Question: I want to assign callback URL via Nexmo API.
I'm saying about this URL:

I just buy the new SMS number via Nexmo API: <URL>.
I'm using .NET for this, but the language doesn't matter.
'''
var client = new WebClient();
client.Headers[HttpRequestHeader.ContentType] = "application/x-www-form-urlencoded";
string ApiBuyUrl = "http://rest.nexmo.com/number/buy";
string ApiBuyParams = "api_key={0}&api_secret={1}&country={2}&msisdn={3}";
// params assignment
string buyResultString = client.UploadString(ApiBuyUrl, apiBuyParams);
'''
Then I want to assign to this just bought number the Callback URL.
I read the documentation, but didn't find anything about it. Is it possible to implement in the runtime?
Thanks.
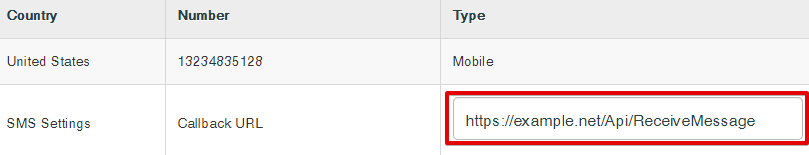
Answer: I've found the HTTP request to update the Callback URL of the specified phone number.
> POST
/number/update?api_key={api_key}&api_secret={api_secret}&country={country}&msisdn={msisdn}&moHttpUrl={url}&moSmppSysType={sysType}&voiceCallbackType={type}&voiceCallbackValue={value}&voiceStatusCallback={status}
<URL> you will find more information.